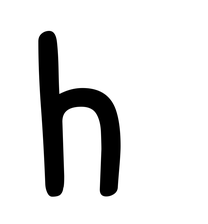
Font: PatrickHand-Regular